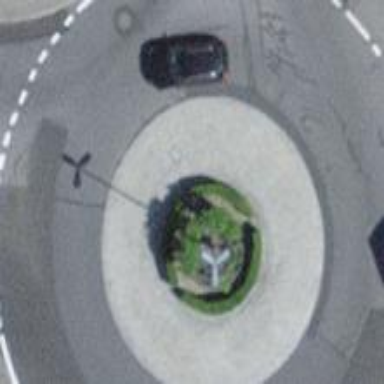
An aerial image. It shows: Secondary road with asphalt surface leading to roundabout. The right sidewalk also has asphalt surface.